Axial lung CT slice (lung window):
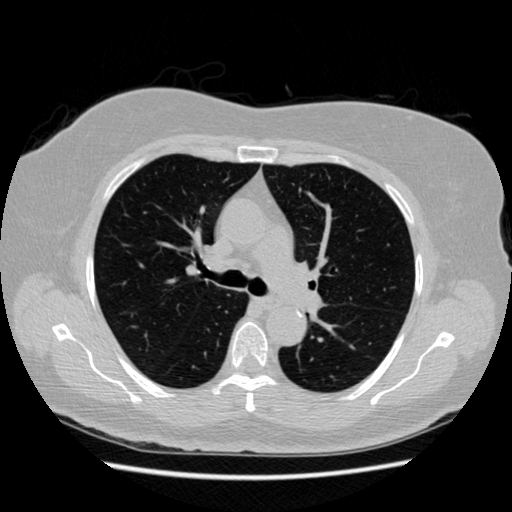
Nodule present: no